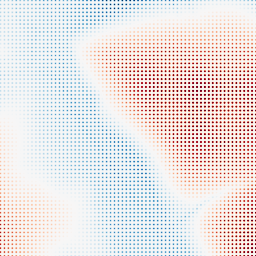
Category: trend_removal
Decomposition family: polynomial_high
Decomposition parameters: degree: 4
Upsampling method: sinc_blackman
Upsampling parameters: scale: 8
kernel_size: 4
Upsampling scale: 8